Question: I have a view that will look like this:

I'm trying to figure out how I should represent my ViewModel for this view. Each "Agency" can have multiple "Business Units" and each "Business Unit" can have several "Clients".
In the database I easily represent this with a mapping table and foreign keys for the Agency, BusinessUnit and Client tables.
However, now I need to use LINQ to query this data out of the database and then construct a ViewModel object that represents this tree-like structure so my View can render it.
Can anyone give me tips on what data-structure I should use, or what my ViewModel might look like for this hierarchical structure in C# code? I need to create my ViewModel object to pass on to this view.
Any suggestions on how to represent the ViewModel are appreciated!
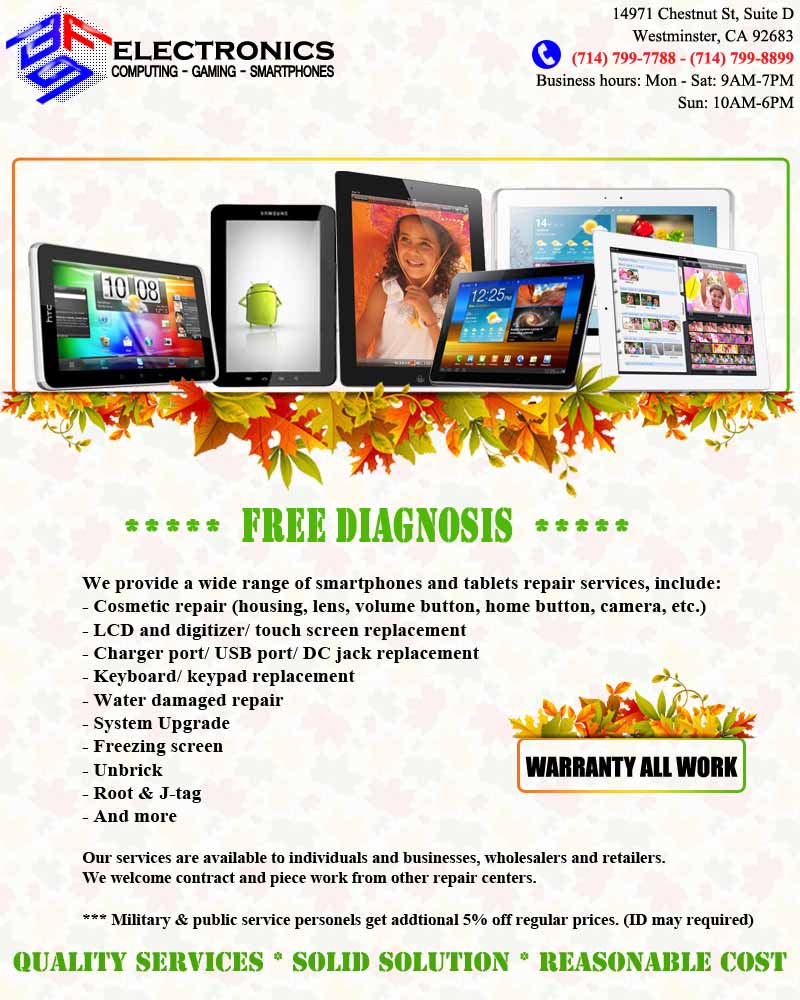
Answer: Just store a List instance in your view data?
'''
public class Agency
{
public List<BusinessUnit> Units;
public string Name;
public int NumberOfAccounts
{
get
{
int ret = 0;
foreach(BusinessUnit unit in units)
ret += unit.NumberOfAccounts;
return ret;
}
}
// ... continue this strategy for other properties
}
public class BusinessUnit
{
public List<Client> clients;
public string Name;
public int NumberOfAccounts
{
get
{
int ret = 0;
foreach(Client client in clients)
ret += client.NumberOfAccounts;
return ret;
}
}
// ... continue this strategy for other properties
}
public class Client
{
public string Name;
public int NumberOfAccounts;
}
'''